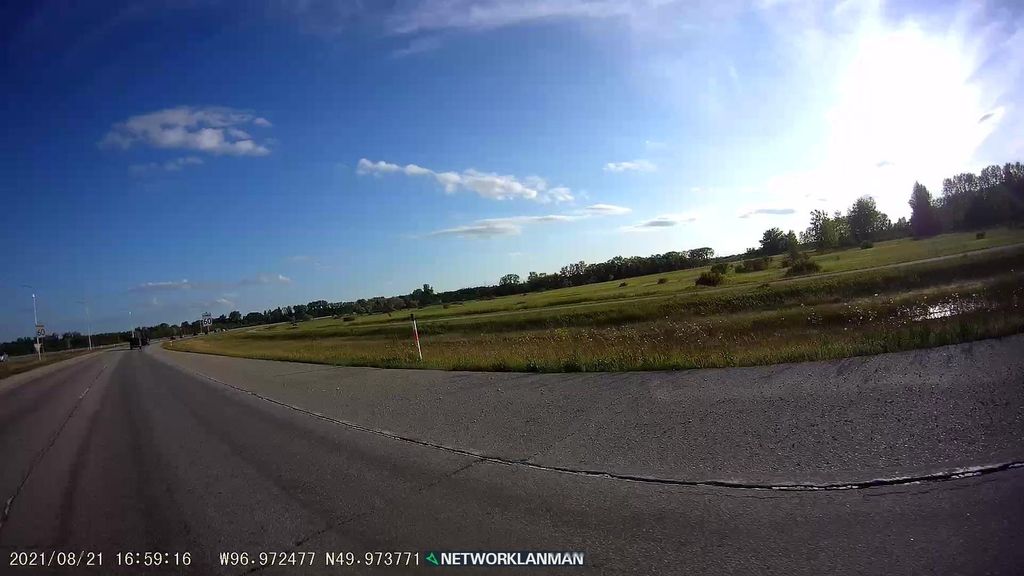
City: winnipeg